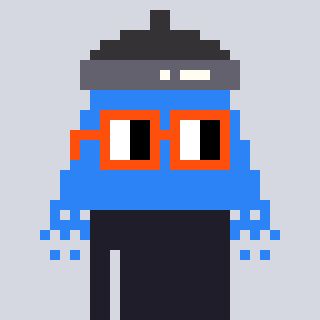
a pixel art character with square orange glasses, a shower-shaped head and a peachy-colored body on a cool background